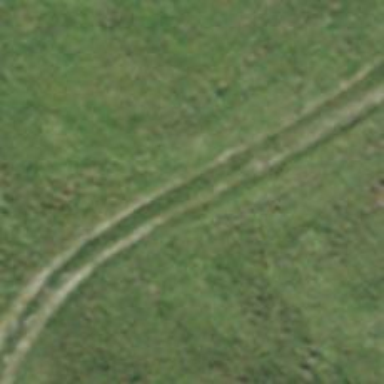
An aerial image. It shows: Track with grade5 tracktype.